Question: I have a random 'UIView' with a background color of black and alpha set to 1.0. I have a 'UIImageView' behind it displaying a test screenshot. Interface Builder shows the black 'UIView' to be transparent however. Why?

Using Xcode 6.2 because 6.3 crashes on start.
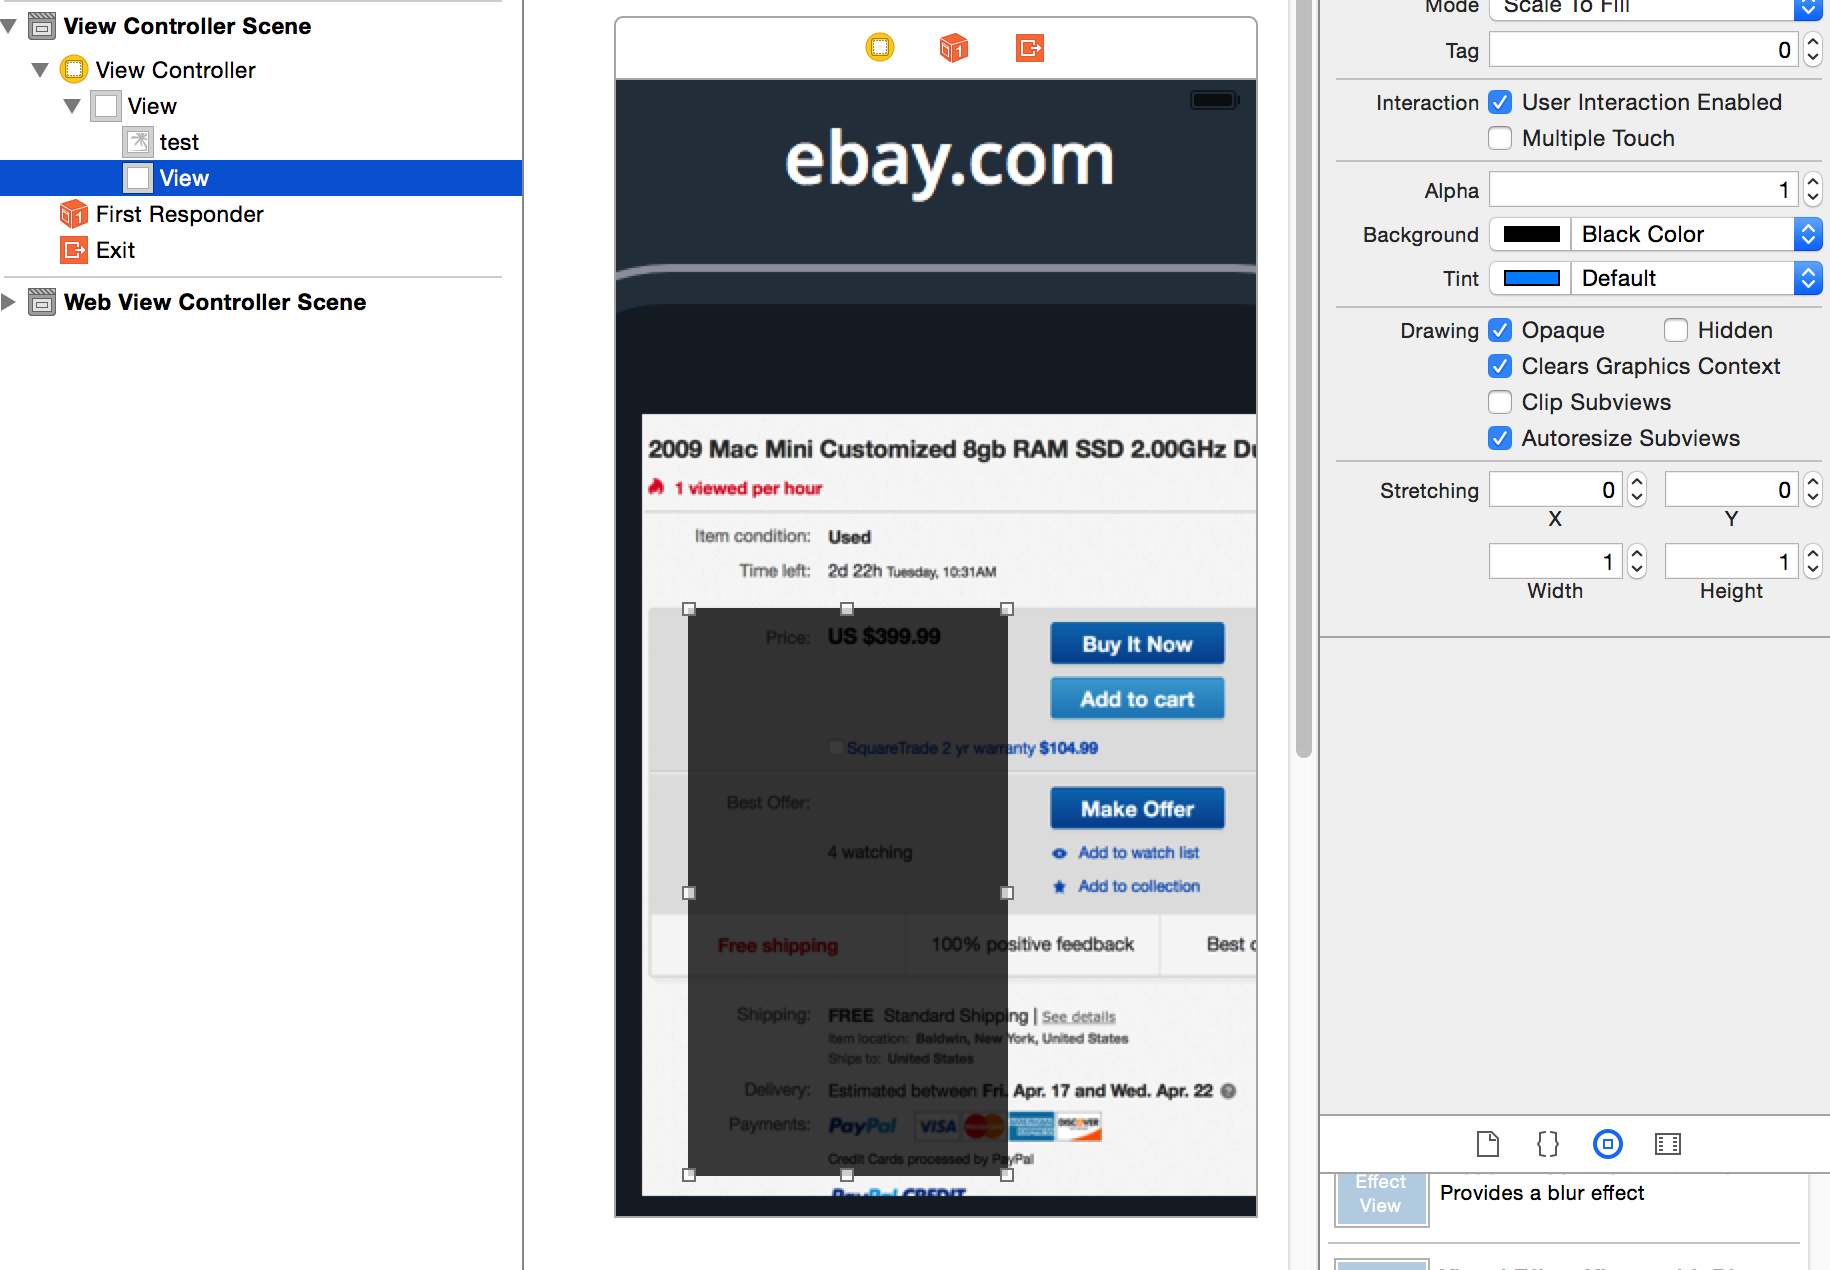
Answer: I actually noticed this earlier today as well. Turns out it's just something Xcode does to help you see what's behind that particular view while building the UI in Interface Builder. If you compile the app and run it in the simulator/on a device, you'll see that it does indeed have an 'alpha' of '1.0'.